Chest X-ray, PA view. Patient: 36 years old, sex F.
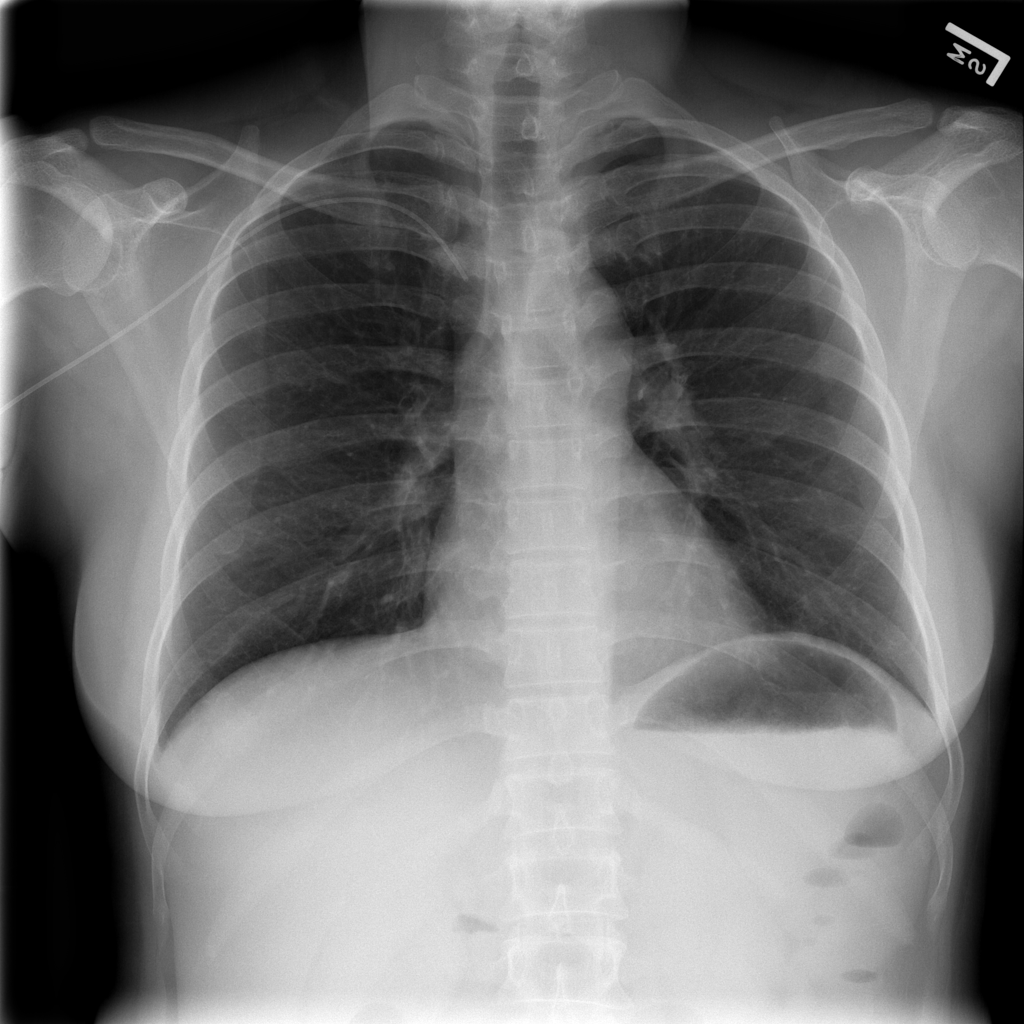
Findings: No Finding